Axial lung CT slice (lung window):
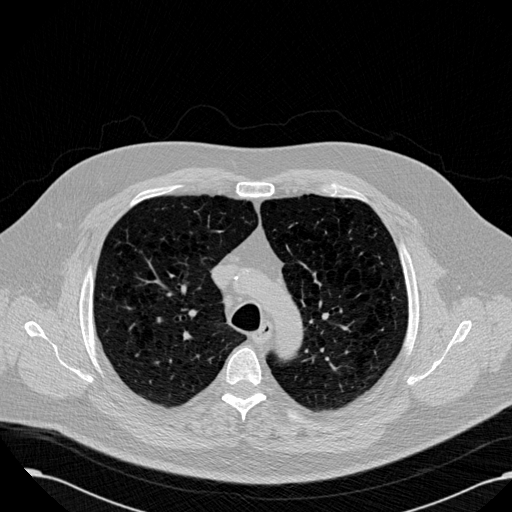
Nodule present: no